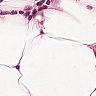
Metastatic tissue present: no